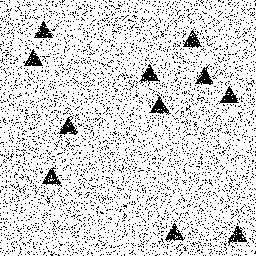
Squares: 0
Triangles: 11
Stars: 0
Total shapes: 11